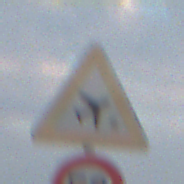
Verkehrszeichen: FlugbetriebLinks
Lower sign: Geschwindigkeit50
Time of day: SunriseSunset
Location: Outdoor (Nature)
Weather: PartlyCloudy
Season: NotSpecified
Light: Natural